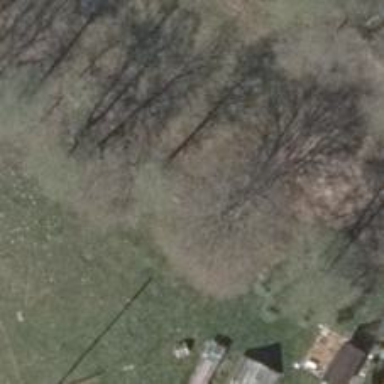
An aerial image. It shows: Row of trees in natural setting.